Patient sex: M
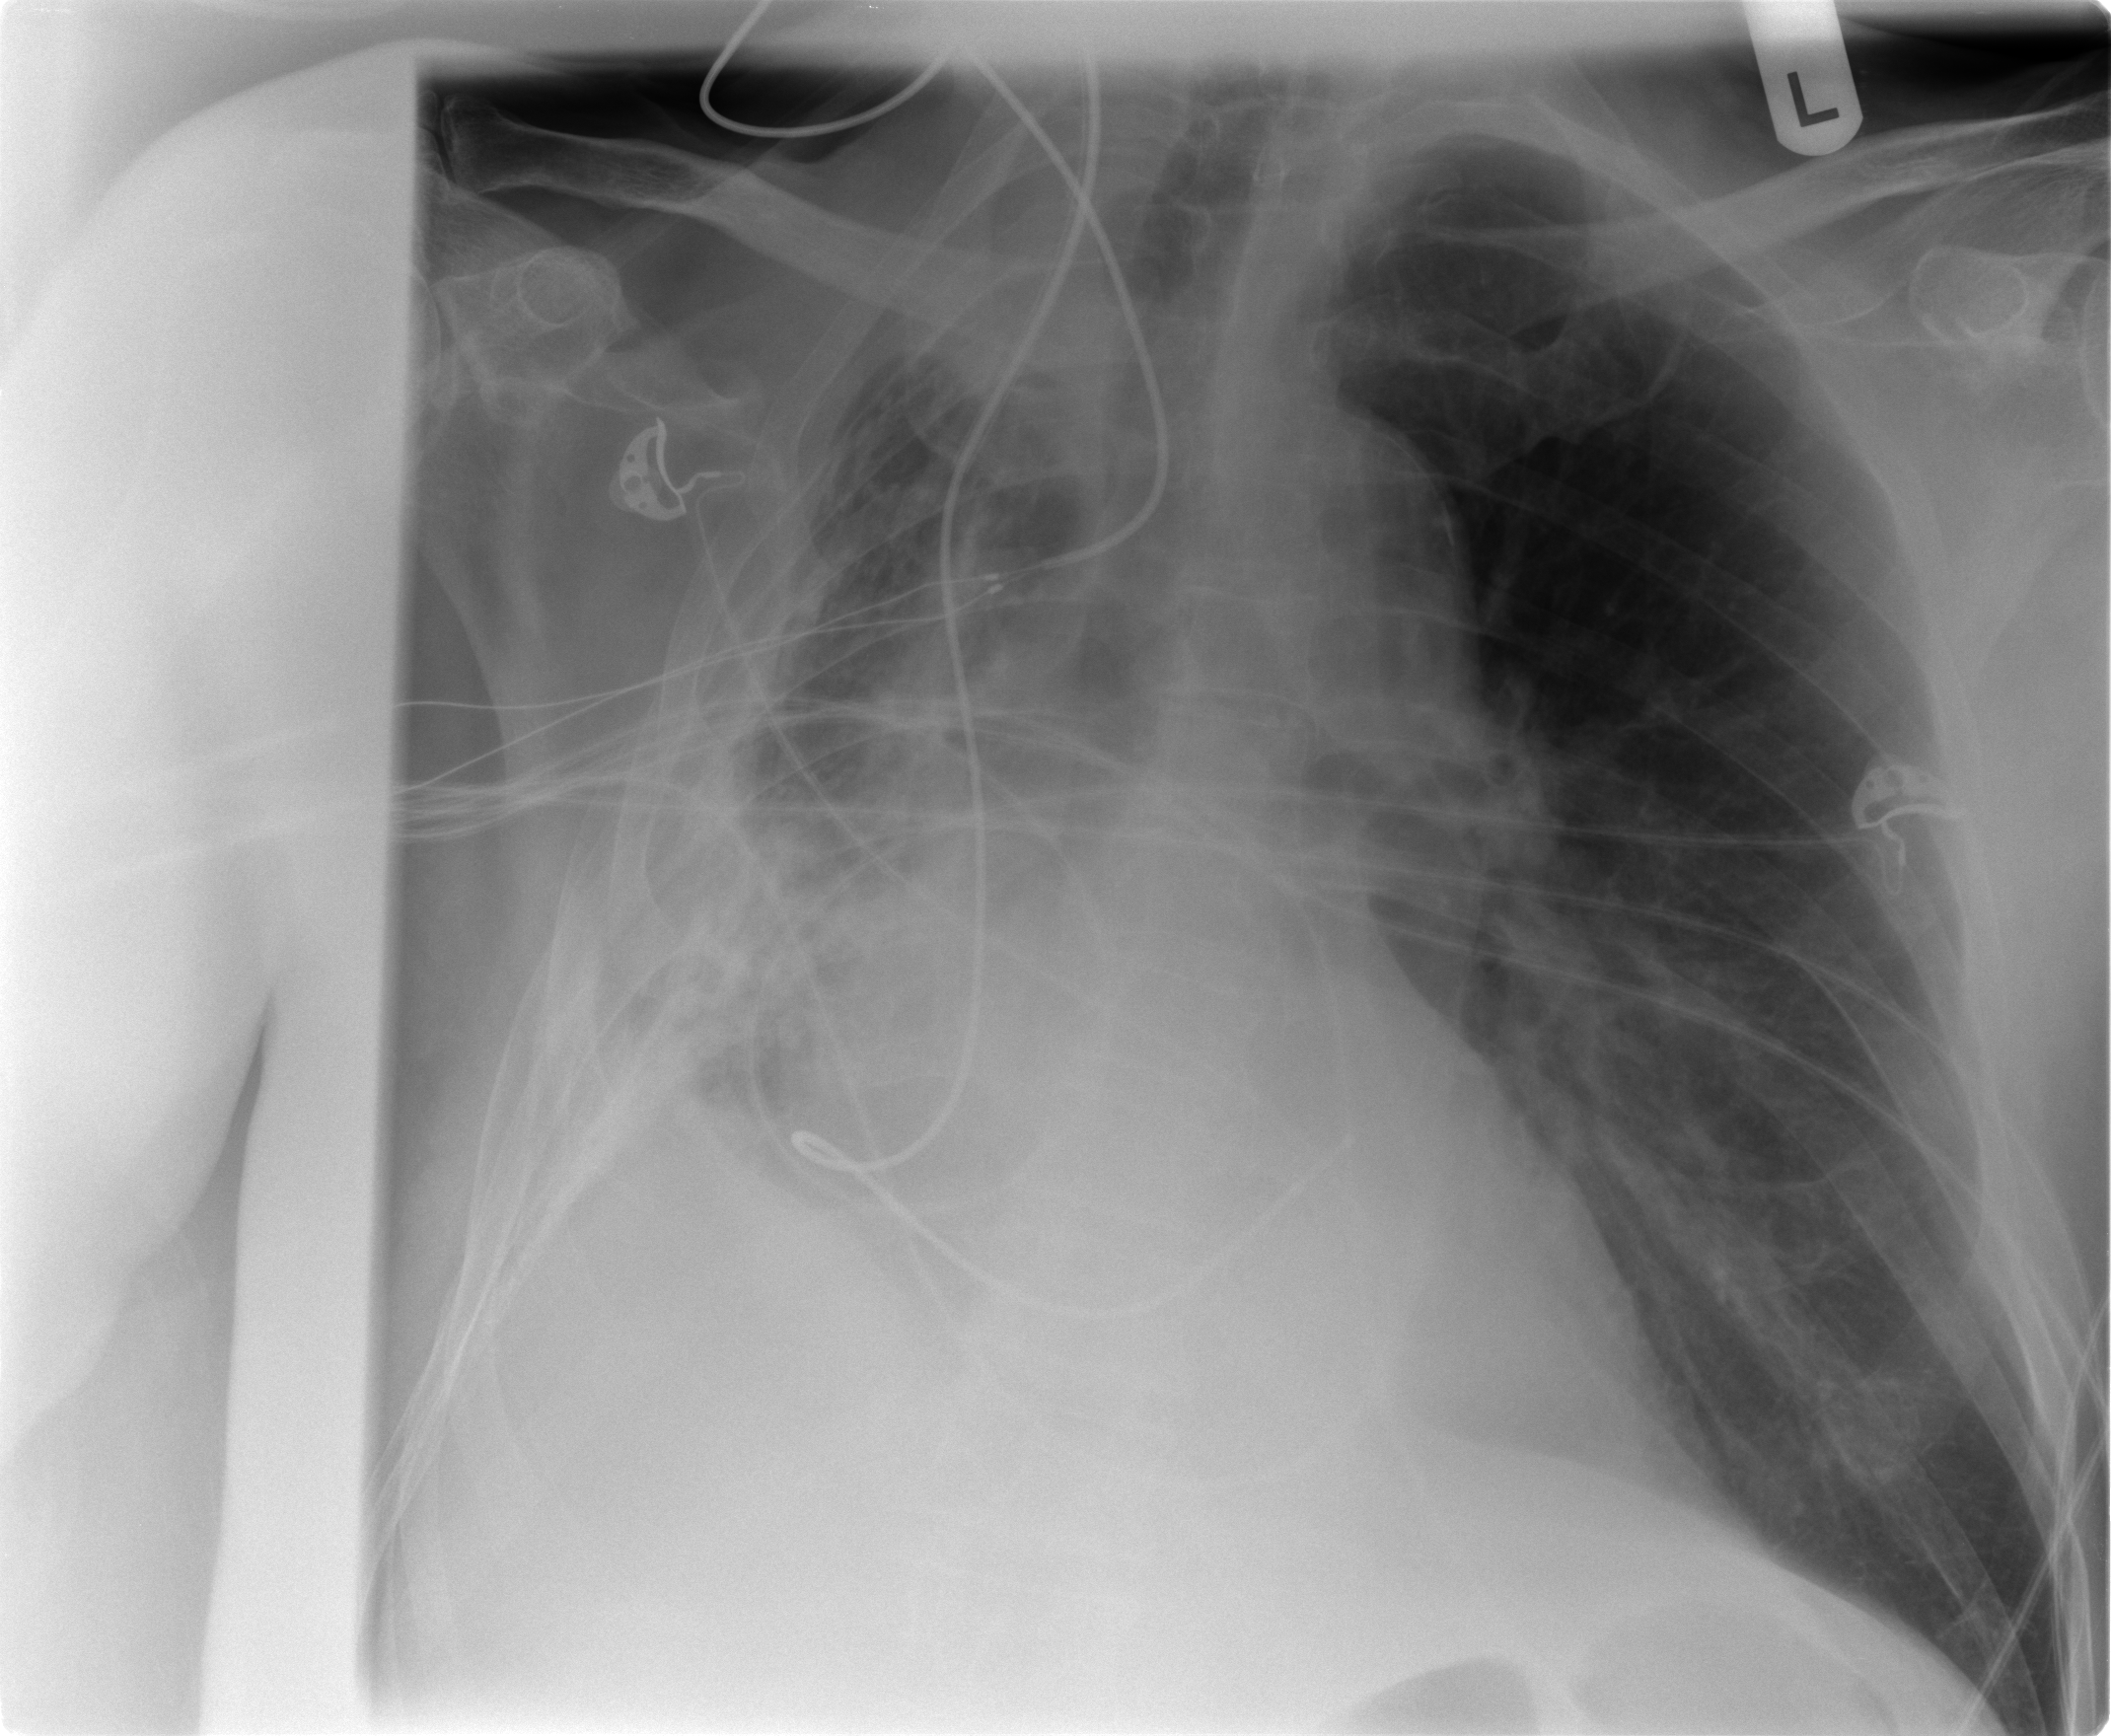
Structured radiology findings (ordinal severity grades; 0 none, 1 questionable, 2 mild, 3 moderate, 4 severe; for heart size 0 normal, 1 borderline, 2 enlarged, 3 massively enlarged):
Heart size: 2
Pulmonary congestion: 0
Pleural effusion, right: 2
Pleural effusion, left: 0
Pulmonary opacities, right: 3
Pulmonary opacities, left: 1
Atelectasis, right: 3
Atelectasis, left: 0